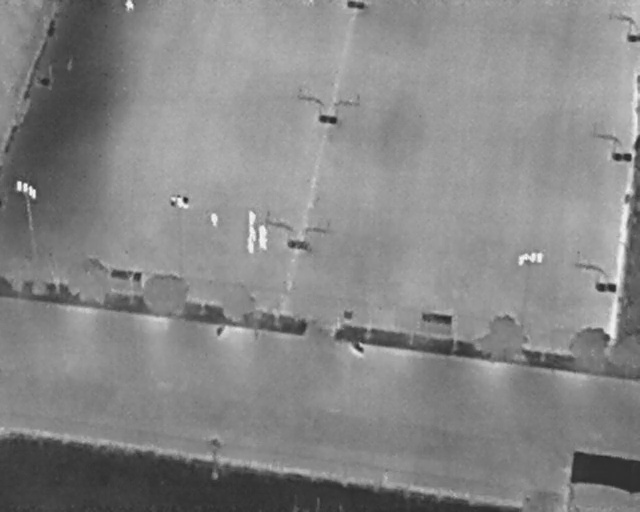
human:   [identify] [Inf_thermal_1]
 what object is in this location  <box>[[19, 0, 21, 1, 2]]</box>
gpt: <ref>1 small person at the top left</ref>